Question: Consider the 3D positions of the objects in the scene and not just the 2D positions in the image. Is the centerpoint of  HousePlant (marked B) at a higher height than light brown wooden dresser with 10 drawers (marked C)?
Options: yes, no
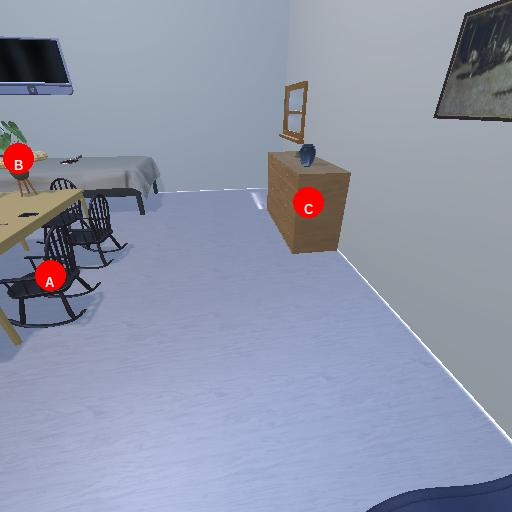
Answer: yes